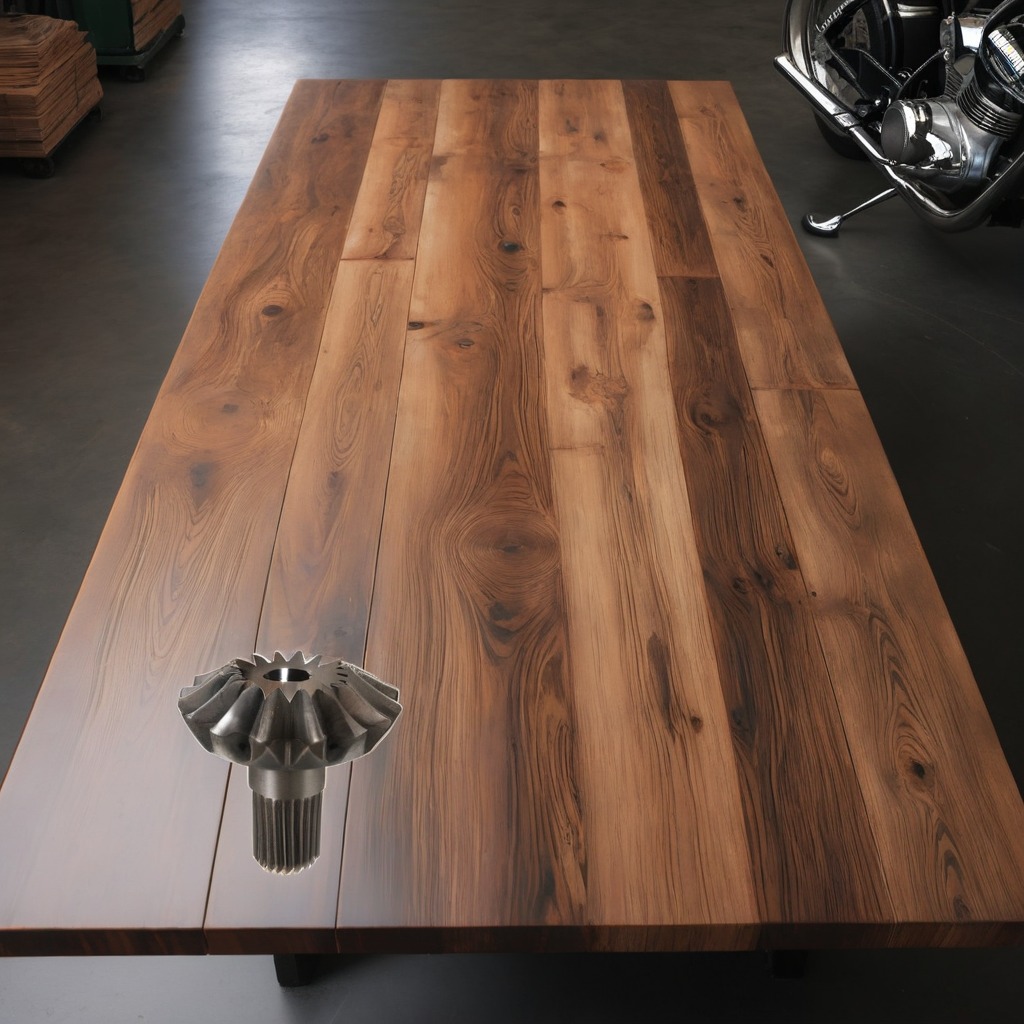
A steel gear with teeth is lying on an oil-spilled wooden table in a vintage motorcycle garage.